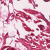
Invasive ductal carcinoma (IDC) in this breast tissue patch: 0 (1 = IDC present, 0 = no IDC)